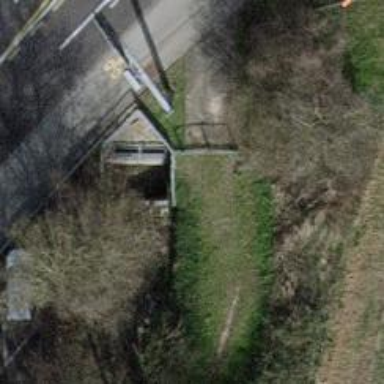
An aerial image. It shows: Entrance with barrier.